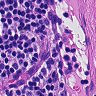
Metastatic tissue present: no